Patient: sex M, age 59
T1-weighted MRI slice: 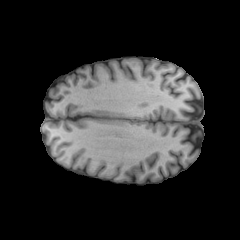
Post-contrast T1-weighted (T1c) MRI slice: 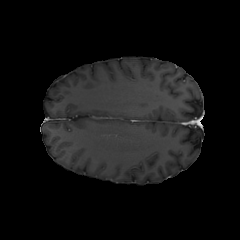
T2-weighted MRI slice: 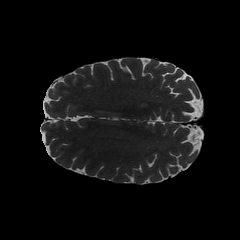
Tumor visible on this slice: no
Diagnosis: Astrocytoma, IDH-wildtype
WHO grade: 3